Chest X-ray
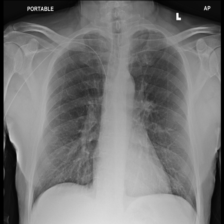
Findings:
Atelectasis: negative
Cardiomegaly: negative
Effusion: negative
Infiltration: negative
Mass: negative
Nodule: negative
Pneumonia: negative
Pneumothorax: negative
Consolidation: negative
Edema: negative
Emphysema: negative
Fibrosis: negative
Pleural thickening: negative
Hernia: negative